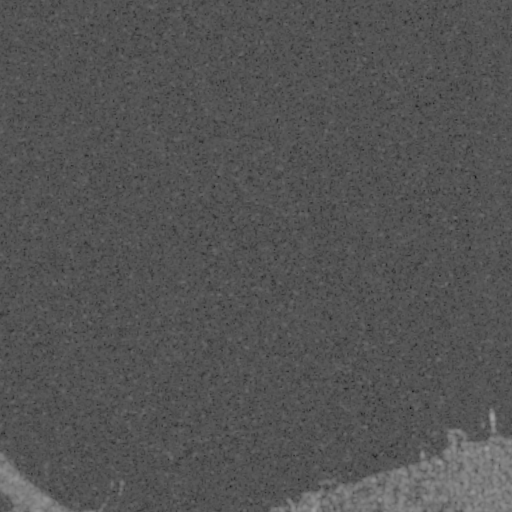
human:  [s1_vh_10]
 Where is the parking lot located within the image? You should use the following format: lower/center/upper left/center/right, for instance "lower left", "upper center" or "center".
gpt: The parking lot is located in the lower right of the image.
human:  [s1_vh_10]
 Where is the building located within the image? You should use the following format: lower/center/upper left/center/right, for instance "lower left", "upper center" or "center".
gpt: The building is located in the lower right of the image.
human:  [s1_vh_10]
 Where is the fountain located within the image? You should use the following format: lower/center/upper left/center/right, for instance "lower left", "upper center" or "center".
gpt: The fountain is located in the lower right of the image.
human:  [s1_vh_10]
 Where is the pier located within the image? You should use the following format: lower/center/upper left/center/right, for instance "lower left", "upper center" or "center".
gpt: The pier is located in the lower right of the image.
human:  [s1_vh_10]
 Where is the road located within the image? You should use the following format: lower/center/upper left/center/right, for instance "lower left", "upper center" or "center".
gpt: The road is located in the lower of the image.
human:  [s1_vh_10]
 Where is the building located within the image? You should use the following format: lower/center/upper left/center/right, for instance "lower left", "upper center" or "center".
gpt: The building is located in the lower right of the image.
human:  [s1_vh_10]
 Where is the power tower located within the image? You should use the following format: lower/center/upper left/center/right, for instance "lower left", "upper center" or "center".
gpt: There is no power tower in the image.

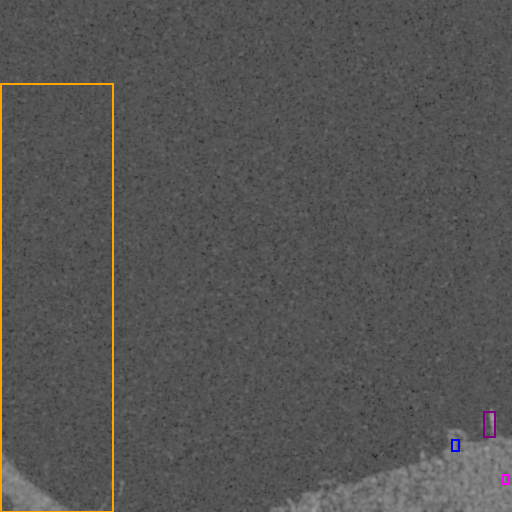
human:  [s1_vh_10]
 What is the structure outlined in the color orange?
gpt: The structure outlined in orange is a park.
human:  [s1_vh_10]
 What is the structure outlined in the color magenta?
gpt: The structure outlined in magenta is a building.
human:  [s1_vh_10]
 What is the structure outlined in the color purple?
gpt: The structure outlined in purple is a pier.
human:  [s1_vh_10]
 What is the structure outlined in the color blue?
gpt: The structure outlined in blue is a building.
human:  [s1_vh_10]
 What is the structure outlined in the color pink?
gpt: There is no pink outline.